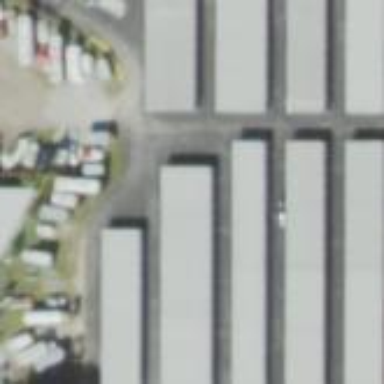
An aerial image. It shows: Commercial area with storage rental shop.